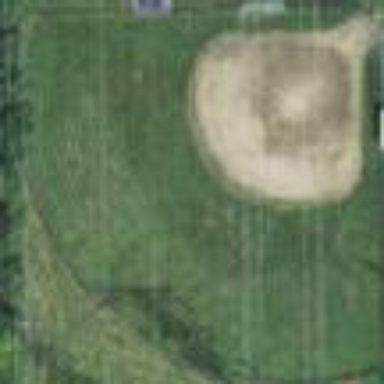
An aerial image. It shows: Baseball pitch for leisure land.